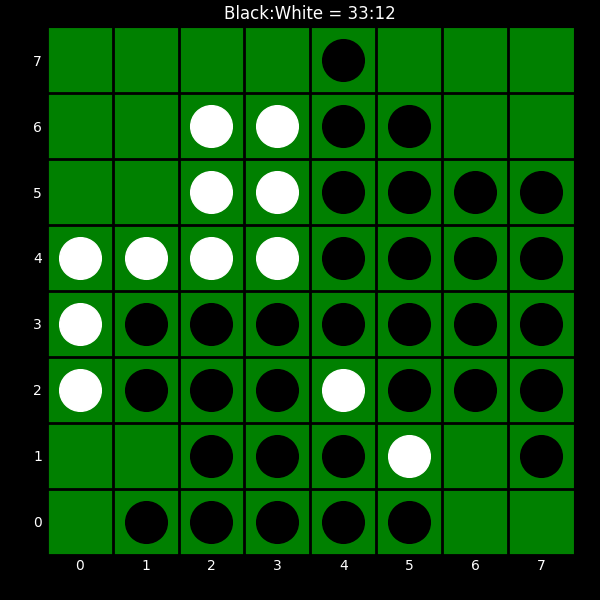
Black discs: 33
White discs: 12